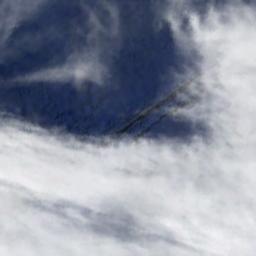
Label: cloud